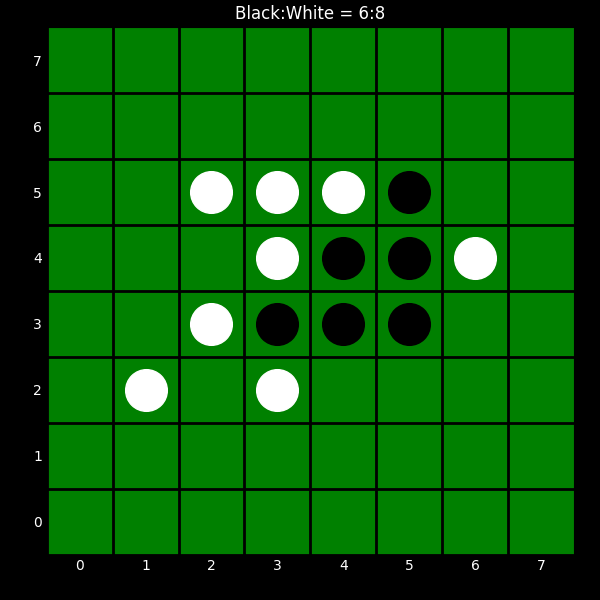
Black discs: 6
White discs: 8